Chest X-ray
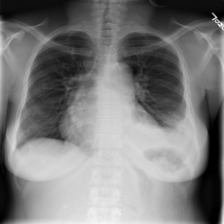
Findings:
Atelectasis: negative
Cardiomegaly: positive
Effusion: positive
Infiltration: positive
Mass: negative
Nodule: negative
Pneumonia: negative
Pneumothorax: negative
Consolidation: positive
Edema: negative
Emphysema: negative
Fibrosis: negative
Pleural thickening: negative
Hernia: negative